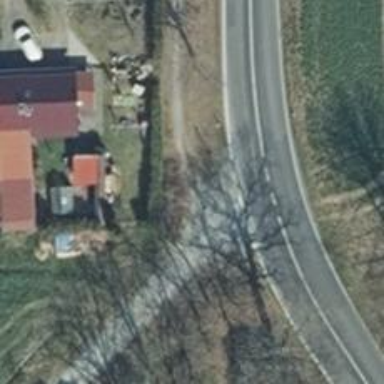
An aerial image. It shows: Asphalt footway.